Question: I want to plot two data series with overlapping ranges onto a single plot in base r.
This is the graph I have.
I want to place the data points for each time point side-by-side, either so that data points from series 1 are slightly to the left of the ticks and series 2 slightly to the right, or so that they are in between the ticks. Is there a way to do this?
Here is my code (I have excluded that for the error bars)
'''
plot(d$month, d$y, xaxt='n', #xaxt='n' suppresses the x-axis
pch=16, lty=1,lwd = 1.2, ylim=c(0,80), #lty = line type, pch = symbols, lwd = line width,
col='black',cex=1.2,cex.lab=1.0,cex.axis=1.0)
len = .07
axis(side = 1, at = d$month, labels=d$month)
lines(d$month, d$y, col='black') # adds connecting lines
lines(d$month, d$y2, col=200)
points(d$month, d$y2, col=200, pch=16)
'''
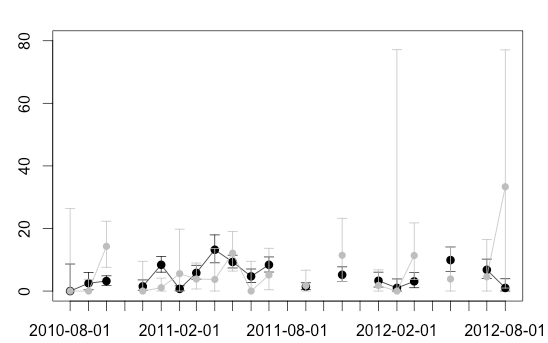
Answer: You would need to subtract/add a reasonably short period from/to the data series. However, since the data points are already plotted very tight, this would give the erroneuos impression that the matching date points do in fact refer to different dates. Therefore this approach cannot be recommended
If you merely intend to avoid confusion by overplotting, you could a) connect all points (possibly filter out NA from each series to avoid the gaps), b) use bigger open (not filled) symbols for one and small closed symbols or crosses for the other series.
For the error bars and connecting lines: could use gray solid and black dashed lines (which then can be differenciated even when plotting the black on top of the gray ones). In case the error bars are symmetric, one might even decide to plot only one side for each series.